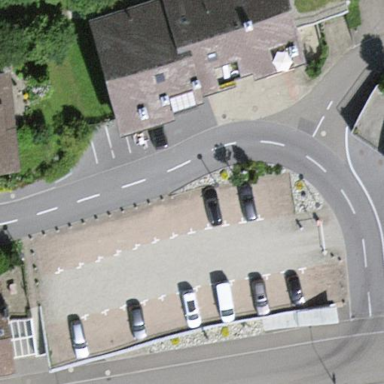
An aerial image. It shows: Multi-storey parking facility.